Question: I am trying to plot something similar to below:

I am using Matlab. I achieved drawing contour plots. However I could not draw the discriminant. Can anyone show a sample Matlab code or give some idea to draw the discriminant?
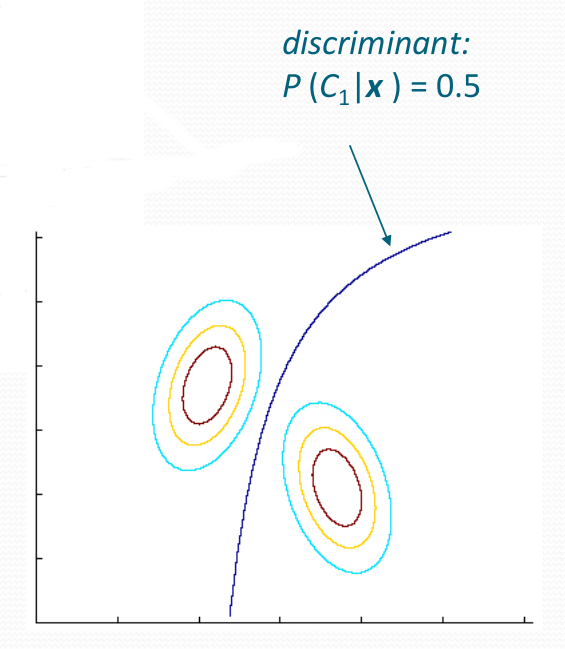
Answer: If you know the probability density function of each of the gaussian for a given point '(x,y)', lets say its 'pdf1(x,y)' and 'pdf2(x,y)' then you can simply plot the contour line of 'f(x,y) := pdf1(x,y) > pdf2(x,y)'. So you define function 'f' to be '1' iff 'pdf1(x,y)>pdf2(x,y)'. This way the only contour will be placed along the curve where 'pdf1(x,y)==pdf2(x,y)' which is the decision boundary (discriminant). If you wish to define "nice" function you can do it simply by setting 'f(x,y) = sgn( pdf1(x,y) - pdf2(x,y) )', and plotting its contour plot will result in exact same discriminant.